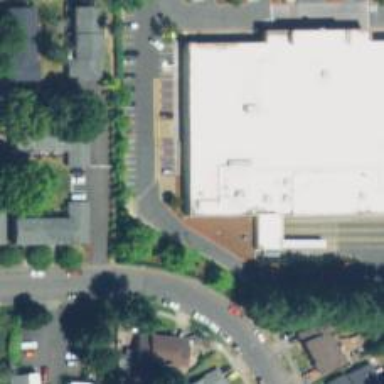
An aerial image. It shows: Building that houses supermarket.